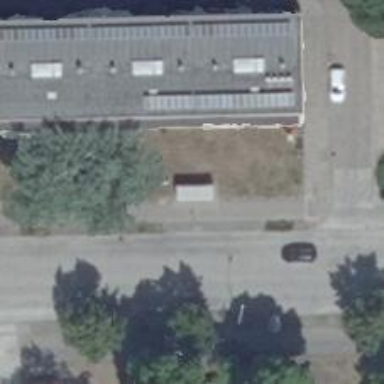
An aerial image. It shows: Public transport shelter.